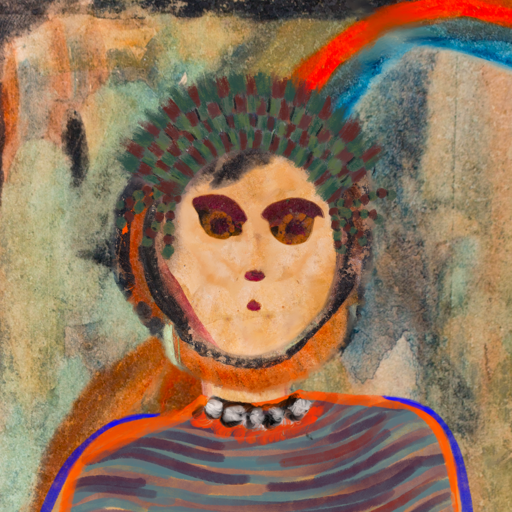
Background: Childish, Head And Neck Front: Childish, Face Front: Doll, Bust: Experience, Hair Front: Childish, Head Accessory: After_Raid_Crown, Second Necklace: Blank, Necklace: An_Impression, Baby: Blank